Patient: sex F, age 39
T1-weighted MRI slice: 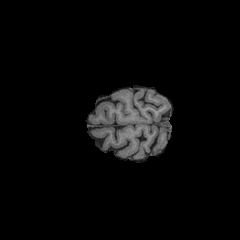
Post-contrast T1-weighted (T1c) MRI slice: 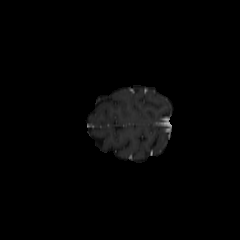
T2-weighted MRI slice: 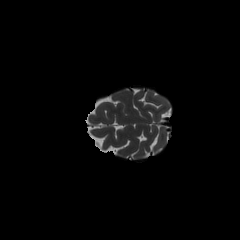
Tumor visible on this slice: no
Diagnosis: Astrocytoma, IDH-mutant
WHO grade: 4